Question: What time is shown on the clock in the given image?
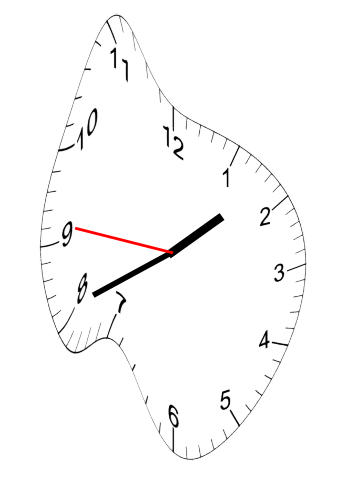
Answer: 01:40:46